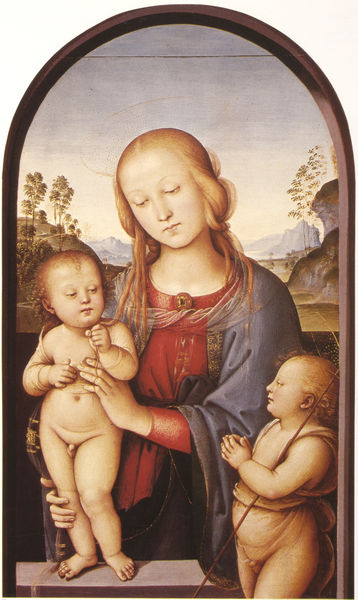
Titel: Madonna mit Kind und Johannes d. Täufer als Kind
Künstler: Pietro Perugino
Standort: London
Institution: National Gallery
Schlagwörter: baum, berg, blau, dunkel, felsen, gemälde, hand, haut, himmel, nackt, schatten, umhang, weiß, wolken, bäume, landschaft, fenster, finger, frau, frisur, grau, haar, hell, hintergrund, kleid, licht, mund, profil, tisch, ausblick, rot, schleier, tuch, blond, gesichter, jung, arme, falten, gesicht, johannes, rahmen, sockel, stehen, stein, täufer, bildnis, hände, porträt, öl, horizont, hügel, natur, brüstung, gewand, gold, haare, mantel, stehend, tücher, kind, mutter, pflanzen, brosche, locken, renaissance, anhöhe, kinder, oval, stock, engel, fell, füße, bogen, italien, stab, knaben, berge, violett, baby, rundbogen, ölgemälde, bauch, faltenwurf, bauchnabel, fett, spange, penis, knabe, kreuz, gebet, altar, heiligenschein, nimbus, christus, jesus, pieta, andacht, florenz, heilige, mild, anbeten, postament, maria, madonna, erinnerung, betend, mutter gottes, tunika, erzengel, bau, altarbild, strähnen, gottesmutter, leonardo, jesuskind, raffael, rotes gewand, christuskind, jasus, raphael, perpsektive, haarsträne, joannes, andachtsbold, egegnung, frau kinder, johannesknabe, frau jung